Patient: sex M, age 61
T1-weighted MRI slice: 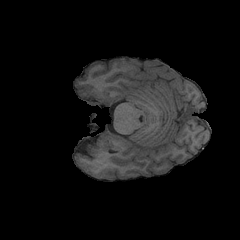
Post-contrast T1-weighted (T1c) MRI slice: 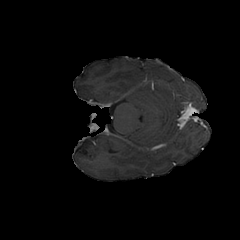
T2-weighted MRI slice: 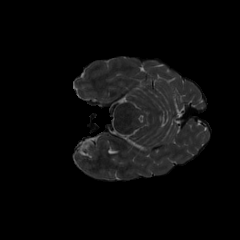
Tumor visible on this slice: no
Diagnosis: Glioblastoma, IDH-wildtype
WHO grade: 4